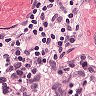
Metastatic tissue present: no